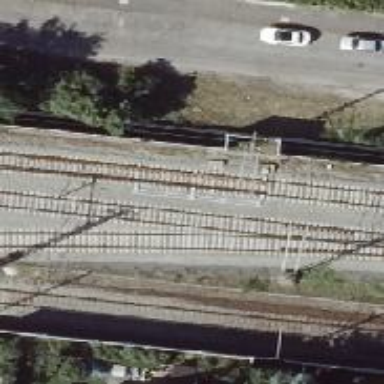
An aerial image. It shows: Railway track with contact lines for electrification.